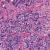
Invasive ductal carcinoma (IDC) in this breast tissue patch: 1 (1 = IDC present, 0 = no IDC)